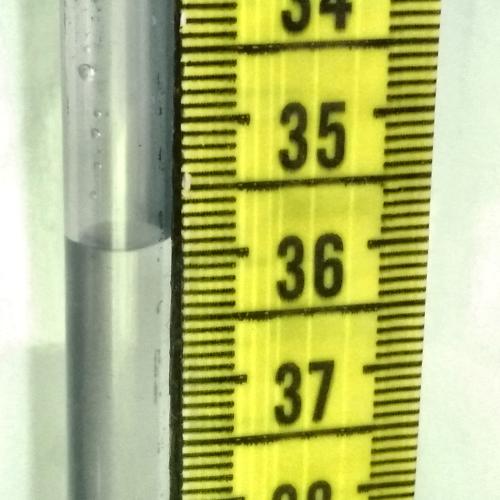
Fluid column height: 35.9 cm